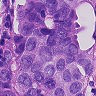
Metastatic tissue present: yes